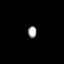
Tissue: prostate
Cell type: Myeloid cells
Senescence score: 0.7163
Nuclear area (px): 101
Mean DAPI intensity: 163.267